Interaction volume radius: 5 \u00c5
Interaction volume height: 10 \u00c5
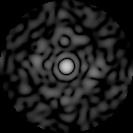
Disorder parameter: 0.8593